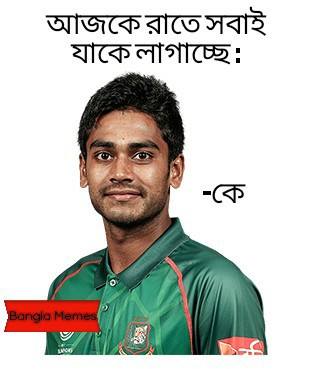
Text: আজকে রাতে সবাই যাকে লাগাচ্ছেঃ     -কে
Label: Hate
Hate category: Personal Offence
Targeted group: Individual